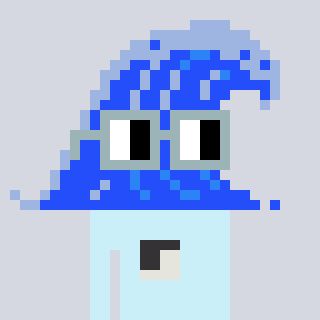
a pixel art character with square dark gray glasses, a wave-shaped head and a cold-colored body on a cool background